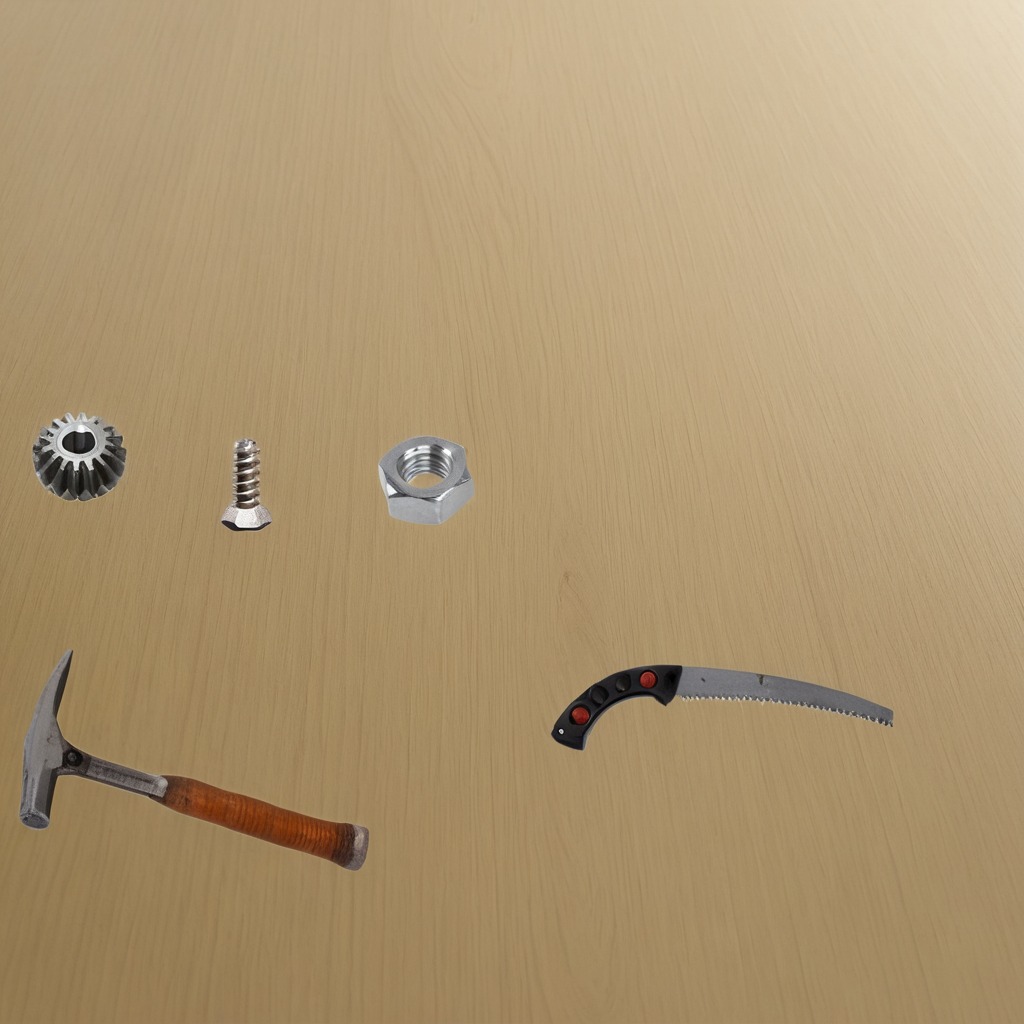
A steel gear with teeth, a hammer, a metal machine screw, a handheld metal saw, and a metal nut are lying on the plywood surface in a paint workshop lit by afternoon window light.